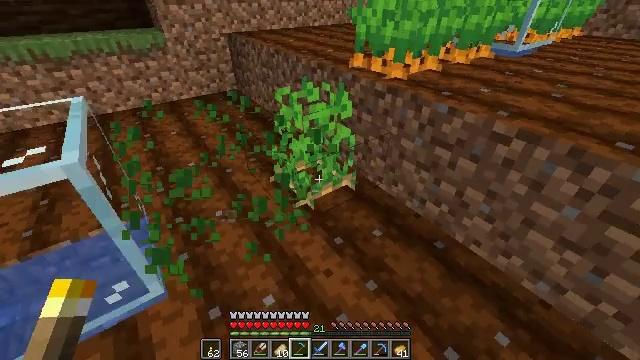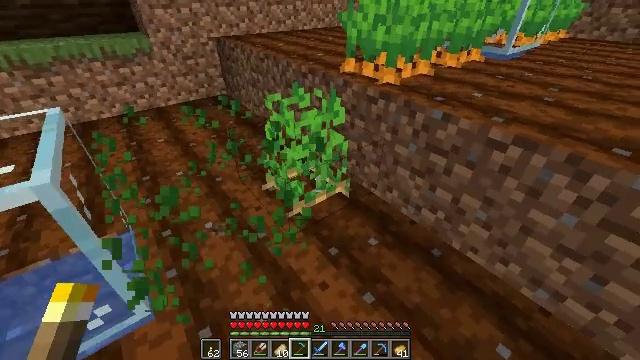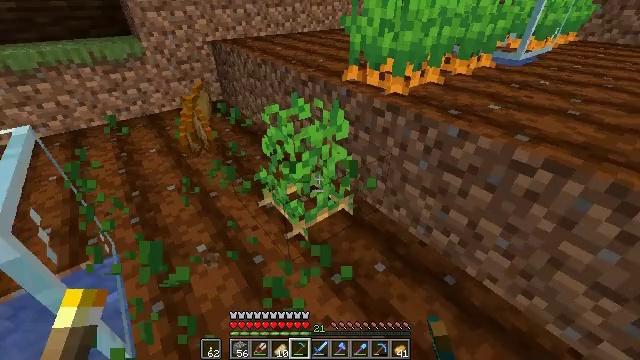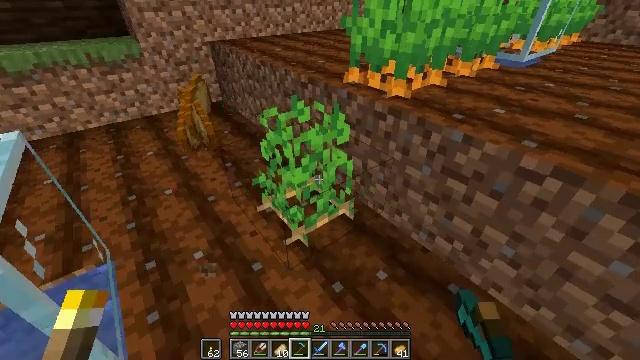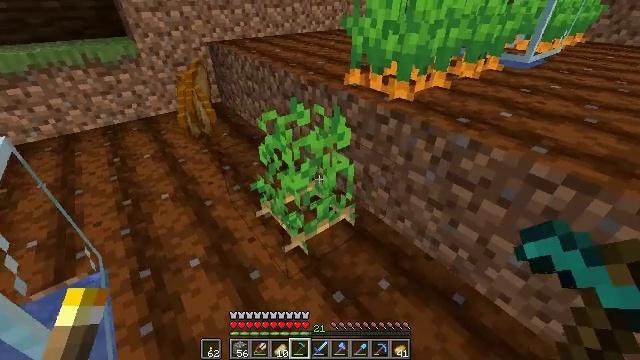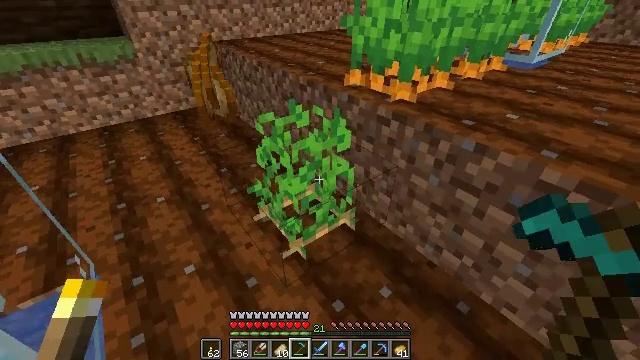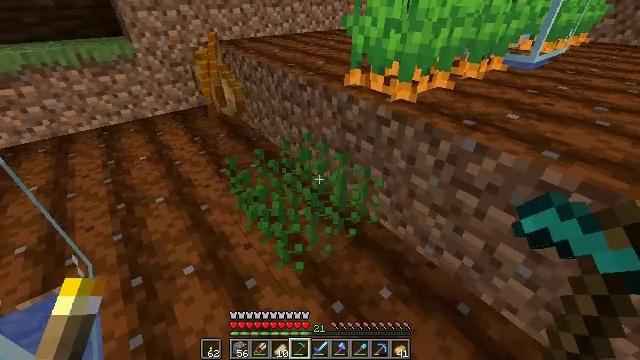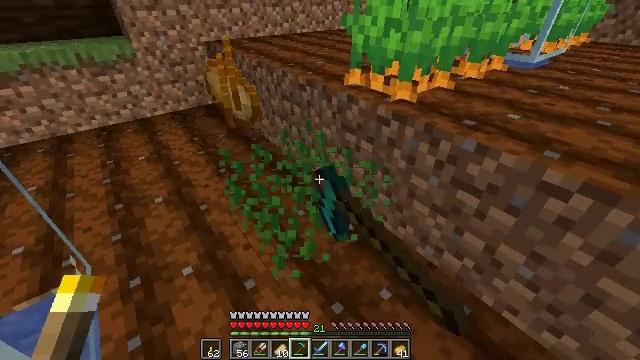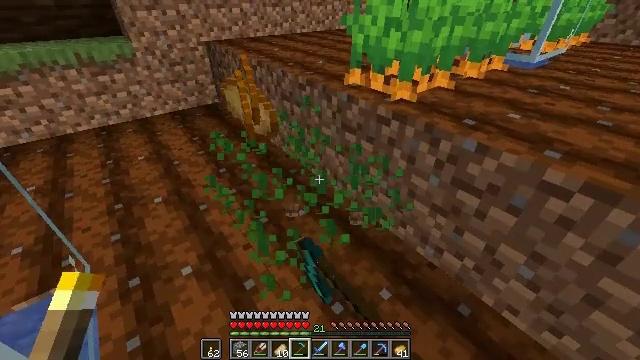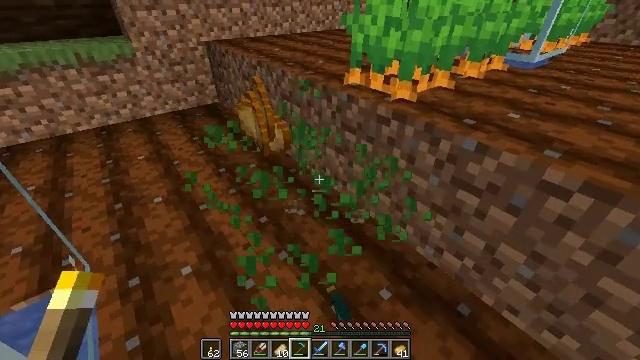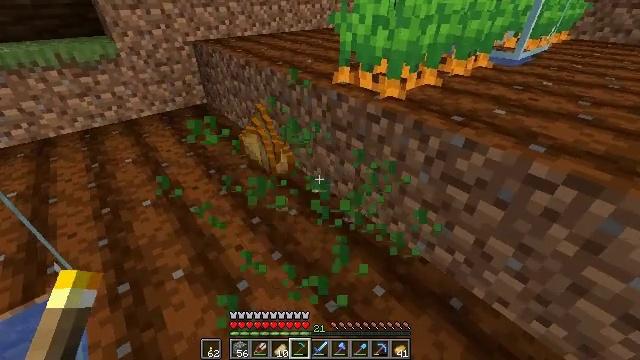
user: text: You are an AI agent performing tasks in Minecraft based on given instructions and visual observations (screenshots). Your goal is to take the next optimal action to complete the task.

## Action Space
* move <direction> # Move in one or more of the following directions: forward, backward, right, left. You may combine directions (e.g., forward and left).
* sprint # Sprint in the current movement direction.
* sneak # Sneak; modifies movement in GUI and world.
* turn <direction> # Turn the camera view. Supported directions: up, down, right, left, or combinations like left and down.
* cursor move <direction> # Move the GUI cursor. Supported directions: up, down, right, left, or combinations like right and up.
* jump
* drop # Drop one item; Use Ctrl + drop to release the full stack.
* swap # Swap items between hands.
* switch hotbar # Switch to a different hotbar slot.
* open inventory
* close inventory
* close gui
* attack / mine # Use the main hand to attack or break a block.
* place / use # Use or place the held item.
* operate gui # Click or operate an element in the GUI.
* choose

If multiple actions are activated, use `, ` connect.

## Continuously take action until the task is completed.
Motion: motion action
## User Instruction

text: Break the potato plant to gather potatoes.
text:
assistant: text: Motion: move forward, turn right
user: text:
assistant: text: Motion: move forward
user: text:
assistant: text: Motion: no_op
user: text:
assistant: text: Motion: no_op
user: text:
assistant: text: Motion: no_op
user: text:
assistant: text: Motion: attack / mine
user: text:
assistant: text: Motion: attack / mine
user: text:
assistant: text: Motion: attack / mine
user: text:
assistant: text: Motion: no_op
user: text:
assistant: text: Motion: turn right
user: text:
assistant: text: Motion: no_op